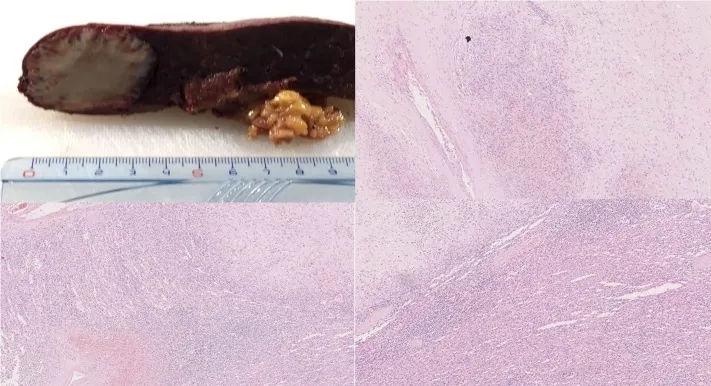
Splenice mass, "like capillary" vascular spaces surrounded by thick connective tissue.
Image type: pathology (h&e)